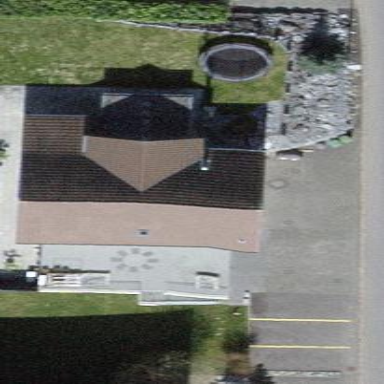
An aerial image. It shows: Building.